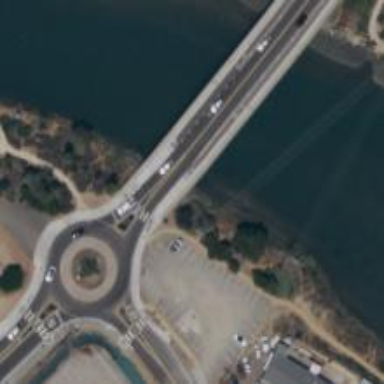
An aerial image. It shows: Secondary road bridge with asphalt surface and separate sidewalk.